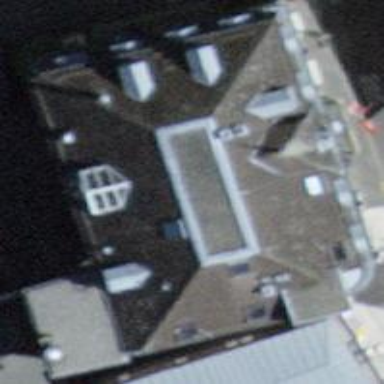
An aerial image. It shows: Hotel building.